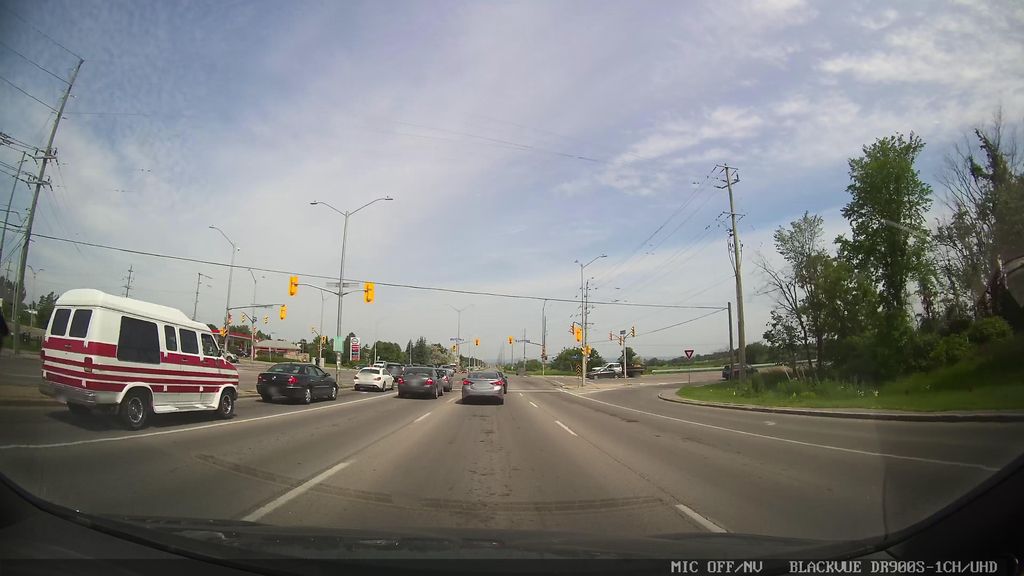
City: ottawa-gatineau